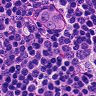
Metastatic tissue present: no